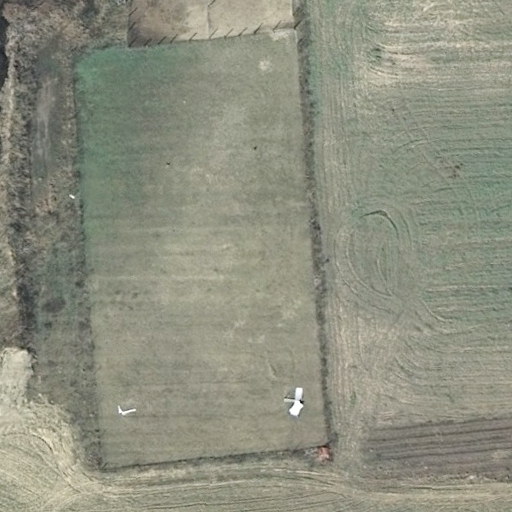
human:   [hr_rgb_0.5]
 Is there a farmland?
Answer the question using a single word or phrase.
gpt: yes

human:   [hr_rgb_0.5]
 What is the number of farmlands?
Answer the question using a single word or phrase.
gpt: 1

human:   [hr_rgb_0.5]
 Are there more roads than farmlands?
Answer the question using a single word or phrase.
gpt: no

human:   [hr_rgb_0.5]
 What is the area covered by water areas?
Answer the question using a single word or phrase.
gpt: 0m2

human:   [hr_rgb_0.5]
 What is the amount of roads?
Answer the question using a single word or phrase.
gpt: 1

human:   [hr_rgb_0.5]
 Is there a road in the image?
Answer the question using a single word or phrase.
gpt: yes

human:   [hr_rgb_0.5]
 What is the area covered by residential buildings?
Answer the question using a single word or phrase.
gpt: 0m2

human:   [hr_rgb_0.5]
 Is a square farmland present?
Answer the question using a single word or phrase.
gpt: no

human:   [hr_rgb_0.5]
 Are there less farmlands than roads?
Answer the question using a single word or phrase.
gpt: no

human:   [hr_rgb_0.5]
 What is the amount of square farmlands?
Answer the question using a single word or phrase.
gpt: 0

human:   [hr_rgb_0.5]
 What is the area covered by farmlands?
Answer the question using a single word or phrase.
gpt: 10299m2

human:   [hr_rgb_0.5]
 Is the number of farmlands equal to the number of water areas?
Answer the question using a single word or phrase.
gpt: no

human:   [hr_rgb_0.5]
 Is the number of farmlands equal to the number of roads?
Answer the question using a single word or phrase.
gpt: yes

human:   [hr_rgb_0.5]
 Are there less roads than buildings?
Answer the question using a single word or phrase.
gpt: no

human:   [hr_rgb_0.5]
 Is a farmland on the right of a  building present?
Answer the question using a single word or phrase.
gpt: no

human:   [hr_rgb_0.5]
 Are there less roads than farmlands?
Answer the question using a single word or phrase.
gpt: no

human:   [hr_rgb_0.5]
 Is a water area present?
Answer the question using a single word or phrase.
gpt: no

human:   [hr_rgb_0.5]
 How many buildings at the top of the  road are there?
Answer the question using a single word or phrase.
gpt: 0

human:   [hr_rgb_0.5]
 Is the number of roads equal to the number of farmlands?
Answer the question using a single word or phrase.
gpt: yes

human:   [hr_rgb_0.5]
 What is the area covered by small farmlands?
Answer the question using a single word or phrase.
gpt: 0m2

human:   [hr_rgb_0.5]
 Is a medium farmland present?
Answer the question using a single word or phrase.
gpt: no

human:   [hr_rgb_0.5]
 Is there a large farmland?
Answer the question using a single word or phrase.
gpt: yes

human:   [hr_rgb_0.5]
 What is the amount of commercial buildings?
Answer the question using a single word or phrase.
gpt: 0

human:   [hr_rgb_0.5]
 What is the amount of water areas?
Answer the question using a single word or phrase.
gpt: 0

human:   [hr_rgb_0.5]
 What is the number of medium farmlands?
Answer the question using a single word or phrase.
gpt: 0

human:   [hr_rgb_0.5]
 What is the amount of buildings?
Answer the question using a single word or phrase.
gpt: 0

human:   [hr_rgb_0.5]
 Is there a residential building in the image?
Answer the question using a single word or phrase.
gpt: no

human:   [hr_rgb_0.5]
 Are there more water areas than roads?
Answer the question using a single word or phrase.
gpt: no

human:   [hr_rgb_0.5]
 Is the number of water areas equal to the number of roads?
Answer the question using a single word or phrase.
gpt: no

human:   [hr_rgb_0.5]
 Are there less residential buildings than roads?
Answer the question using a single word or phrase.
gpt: yes

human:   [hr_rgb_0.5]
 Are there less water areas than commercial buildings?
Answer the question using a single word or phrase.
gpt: no

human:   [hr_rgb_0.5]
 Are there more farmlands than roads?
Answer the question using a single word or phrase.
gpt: no

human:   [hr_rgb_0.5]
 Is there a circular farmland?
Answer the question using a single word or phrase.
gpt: no

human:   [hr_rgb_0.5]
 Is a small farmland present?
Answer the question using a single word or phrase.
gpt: no

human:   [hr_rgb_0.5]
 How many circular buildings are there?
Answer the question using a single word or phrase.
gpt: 0

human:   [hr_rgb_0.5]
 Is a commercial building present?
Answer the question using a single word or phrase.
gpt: no

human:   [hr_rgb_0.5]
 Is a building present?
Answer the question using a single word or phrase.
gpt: no

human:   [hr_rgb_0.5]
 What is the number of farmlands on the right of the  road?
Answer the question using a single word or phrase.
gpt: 1

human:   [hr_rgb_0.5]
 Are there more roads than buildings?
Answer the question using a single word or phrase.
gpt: yes

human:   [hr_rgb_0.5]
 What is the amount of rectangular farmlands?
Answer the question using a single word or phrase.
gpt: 0

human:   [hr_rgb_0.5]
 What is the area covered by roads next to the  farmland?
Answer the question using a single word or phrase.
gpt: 0m2

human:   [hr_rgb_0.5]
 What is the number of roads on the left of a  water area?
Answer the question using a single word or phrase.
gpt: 0

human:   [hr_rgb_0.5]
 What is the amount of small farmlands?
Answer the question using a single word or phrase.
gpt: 0

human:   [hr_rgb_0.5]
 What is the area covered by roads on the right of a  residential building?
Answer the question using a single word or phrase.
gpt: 0m2

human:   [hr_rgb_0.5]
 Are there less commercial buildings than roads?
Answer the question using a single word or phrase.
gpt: yes

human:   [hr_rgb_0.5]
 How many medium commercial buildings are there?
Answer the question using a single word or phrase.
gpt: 0

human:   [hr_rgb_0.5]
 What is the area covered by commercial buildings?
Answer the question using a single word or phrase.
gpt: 0m2

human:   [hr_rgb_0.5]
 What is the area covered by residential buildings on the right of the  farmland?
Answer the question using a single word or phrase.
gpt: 0m2

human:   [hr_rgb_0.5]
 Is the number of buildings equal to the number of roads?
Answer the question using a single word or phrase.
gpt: no

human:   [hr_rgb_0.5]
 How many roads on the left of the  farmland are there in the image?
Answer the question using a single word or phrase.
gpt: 1

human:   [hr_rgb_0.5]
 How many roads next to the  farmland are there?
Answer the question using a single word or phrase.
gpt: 1

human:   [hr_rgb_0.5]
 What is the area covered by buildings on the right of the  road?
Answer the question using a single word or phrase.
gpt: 0m2

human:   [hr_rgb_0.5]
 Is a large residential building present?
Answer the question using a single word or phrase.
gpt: no

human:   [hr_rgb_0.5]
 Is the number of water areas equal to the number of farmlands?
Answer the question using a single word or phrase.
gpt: no

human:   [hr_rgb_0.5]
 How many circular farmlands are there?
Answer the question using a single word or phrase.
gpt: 0

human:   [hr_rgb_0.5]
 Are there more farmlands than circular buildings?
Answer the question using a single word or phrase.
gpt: yes

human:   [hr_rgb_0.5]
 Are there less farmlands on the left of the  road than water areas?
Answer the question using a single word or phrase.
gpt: no

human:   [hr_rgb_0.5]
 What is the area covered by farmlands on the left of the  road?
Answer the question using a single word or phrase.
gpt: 0m2

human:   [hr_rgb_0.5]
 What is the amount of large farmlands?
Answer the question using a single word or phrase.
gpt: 1

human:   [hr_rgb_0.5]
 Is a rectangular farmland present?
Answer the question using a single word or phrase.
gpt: no

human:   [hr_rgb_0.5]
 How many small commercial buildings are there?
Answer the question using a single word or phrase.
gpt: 0

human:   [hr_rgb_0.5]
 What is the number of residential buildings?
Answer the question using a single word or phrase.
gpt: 0

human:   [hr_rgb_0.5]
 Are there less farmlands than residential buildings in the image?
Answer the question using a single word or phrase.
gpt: no

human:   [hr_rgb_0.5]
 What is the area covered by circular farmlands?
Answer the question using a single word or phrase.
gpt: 0m2